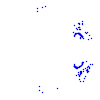
Particle: proton